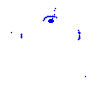
Particle: kaon